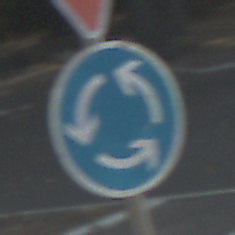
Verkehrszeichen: Kreisverkehr
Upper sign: VorfahrtGewaehren
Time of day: MorningAfternoon
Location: Outdoor (Suburban)
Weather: Clear
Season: NotSpecified
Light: Natural